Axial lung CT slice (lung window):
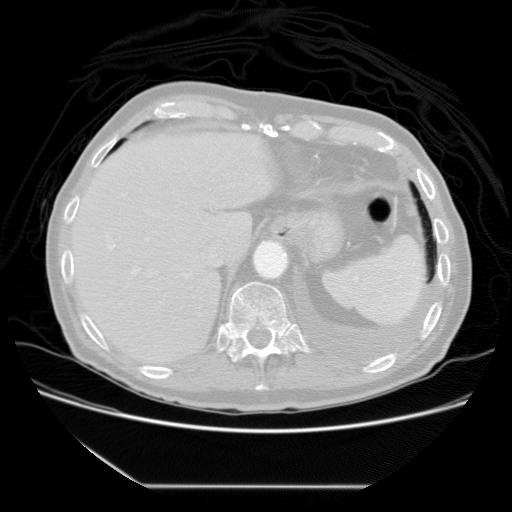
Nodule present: no